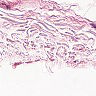
Metastatic tissue present: no